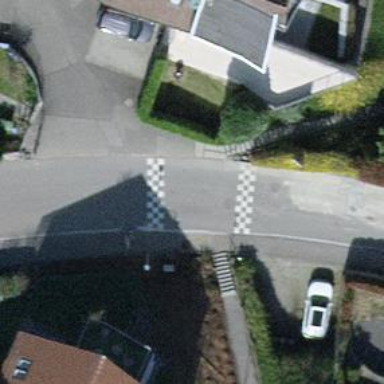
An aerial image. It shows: Road with steps.